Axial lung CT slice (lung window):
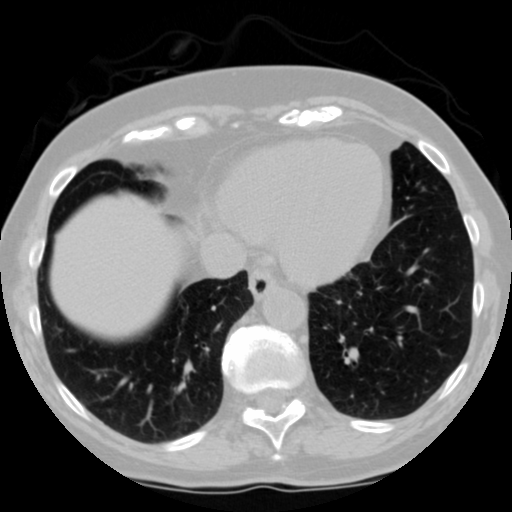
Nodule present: no